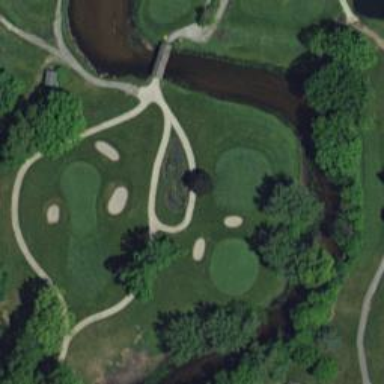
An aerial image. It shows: Service road designated as golf cart path.